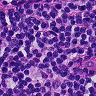
Metastatic tissue present: no